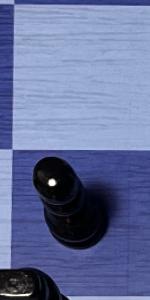
Label: Pawn_Black